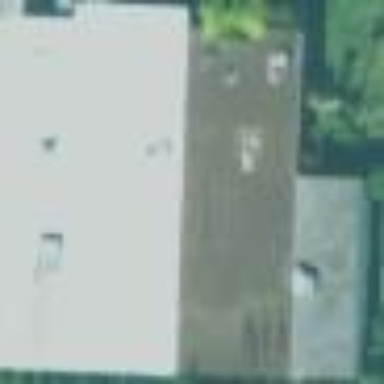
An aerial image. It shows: Roller skating sports centre within building.